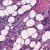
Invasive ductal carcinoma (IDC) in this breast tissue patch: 1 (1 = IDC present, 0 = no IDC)